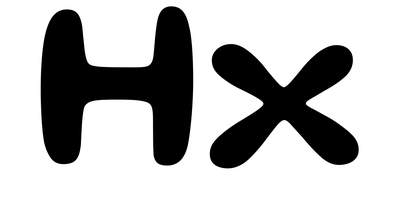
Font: Gluten_Medium